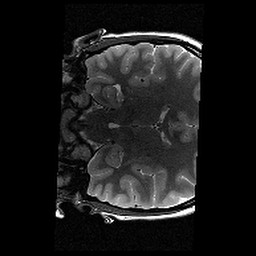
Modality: T2w
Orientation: coronal
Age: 13
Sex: female
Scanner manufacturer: siemens
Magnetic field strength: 3 T
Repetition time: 9.23 s
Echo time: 0.067 s